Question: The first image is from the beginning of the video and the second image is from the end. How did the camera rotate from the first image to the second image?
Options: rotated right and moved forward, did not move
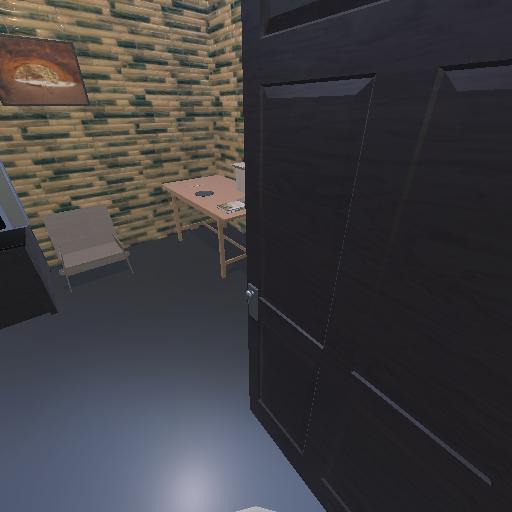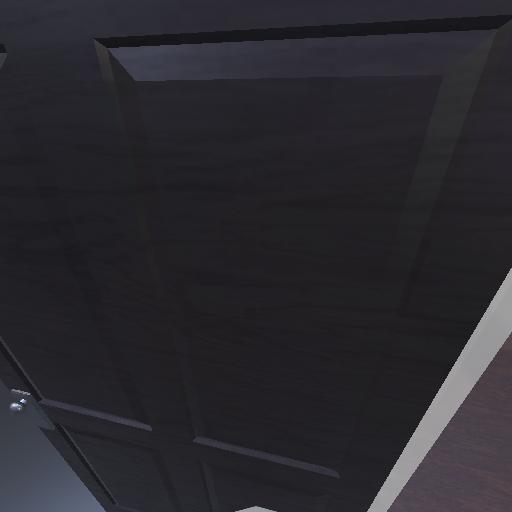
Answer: rotated right and moved forward